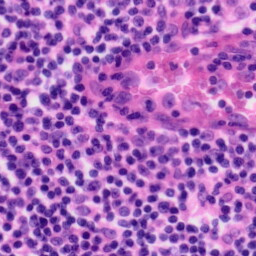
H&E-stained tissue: Tonsil